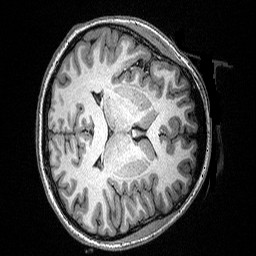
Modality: T1w
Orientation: axial
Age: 22
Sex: female
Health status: healthy
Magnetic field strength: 3 T
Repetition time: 2.53 s
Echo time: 0.00331 s